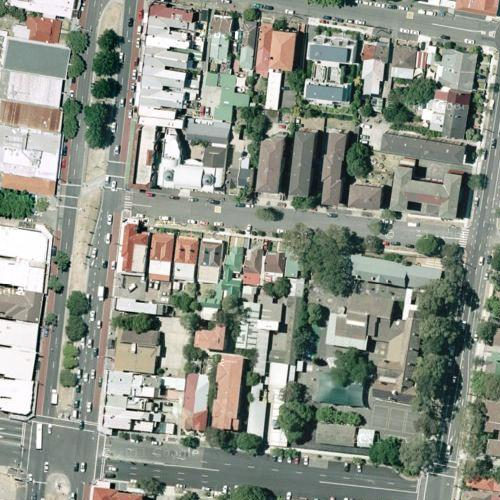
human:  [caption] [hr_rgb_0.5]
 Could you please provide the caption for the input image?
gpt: A residential area with houses arranged neatly and some roads go through this area .

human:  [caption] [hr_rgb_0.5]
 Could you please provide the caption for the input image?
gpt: A town with many houses arranged in lines while some roads go through this area .

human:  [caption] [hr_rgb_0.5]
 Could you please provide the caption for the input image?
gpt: A residential area with houses arranged neatly while many plants on the roadside .

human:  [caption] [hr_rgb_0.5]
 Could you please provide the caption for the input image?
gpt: Lots of houses with different colors of roofs arranged in lines .

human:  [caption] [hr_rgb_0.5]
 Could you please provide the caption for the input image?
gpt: A dense residential area with houses arranged neatly with some T-junctions in this area .